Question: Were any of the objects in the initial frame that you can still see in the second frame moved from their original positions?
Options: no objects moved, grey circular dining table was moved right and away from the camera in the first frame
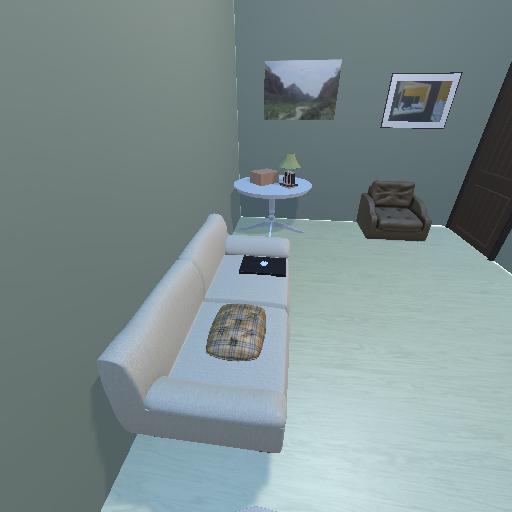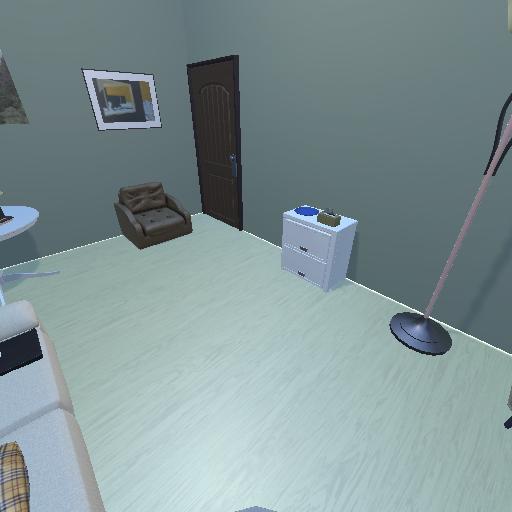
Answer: no objects moved